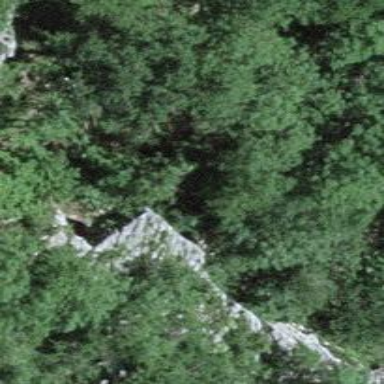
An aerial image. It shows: Natural cliff.